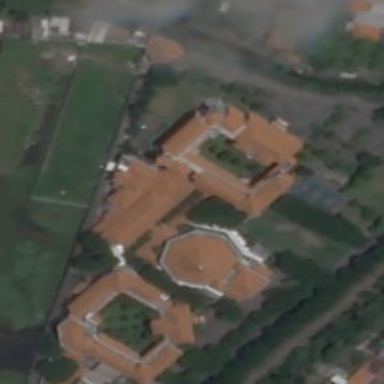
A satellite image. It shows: School building with tile roof.